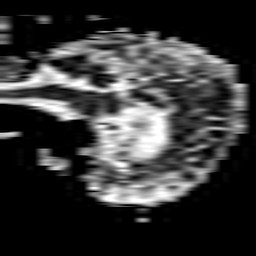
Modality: ADC
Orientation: sagittal
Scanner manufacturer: philips
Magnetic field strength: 1.5 T
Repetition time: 3.392 s
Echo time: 0.06899 s